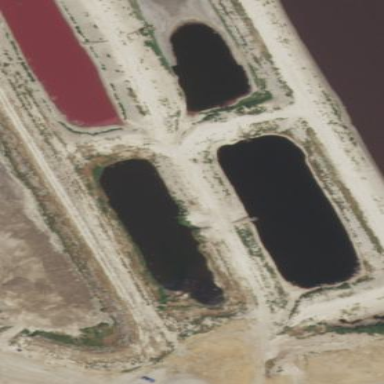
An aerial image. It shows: Sewage reservoir.